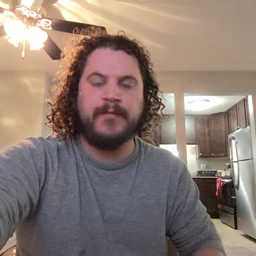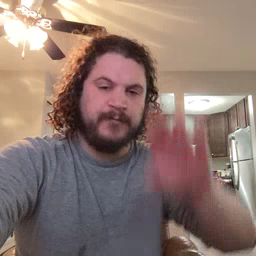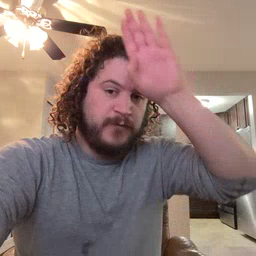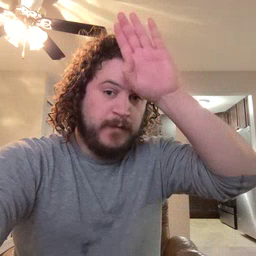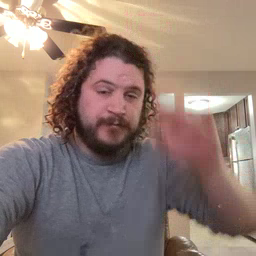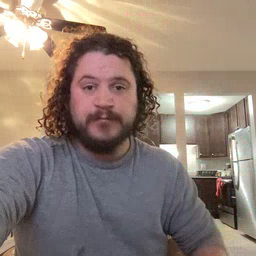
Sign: fireman